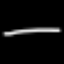
Label: line